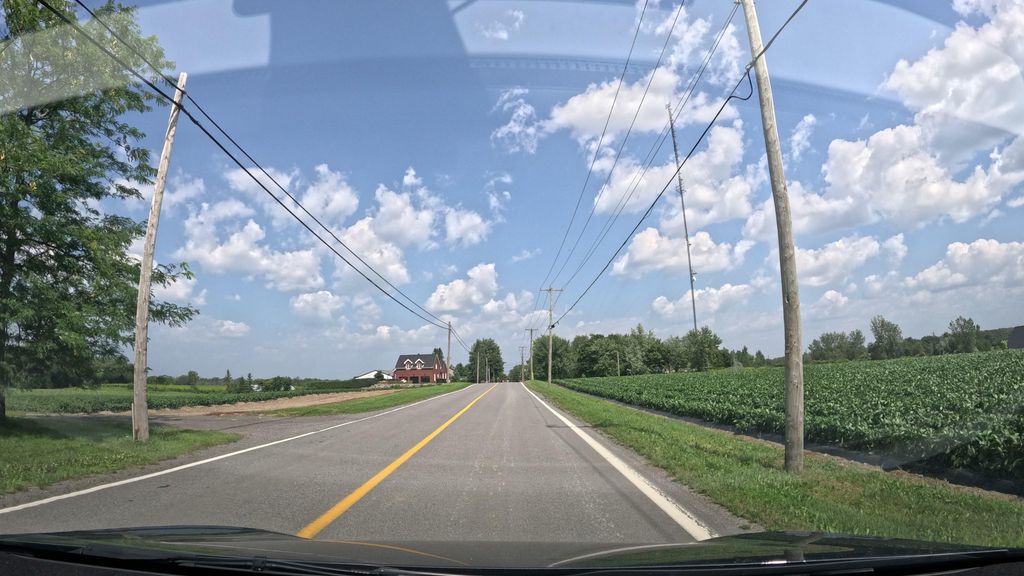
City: montreal